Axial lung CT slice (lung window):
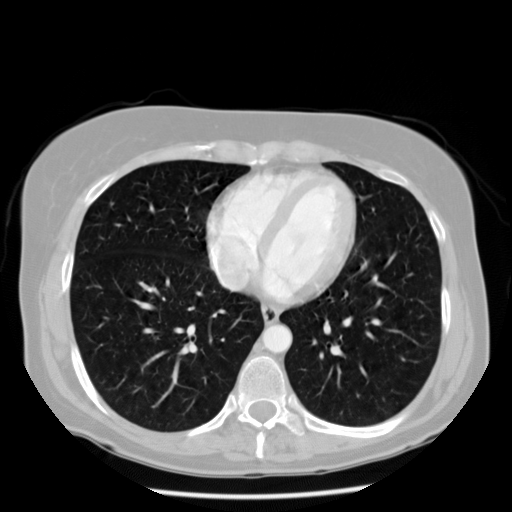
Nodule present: no